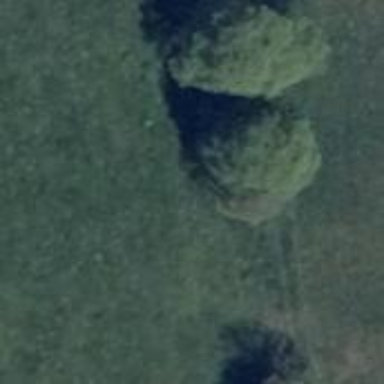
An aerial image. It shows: Row of trees in natural setting.